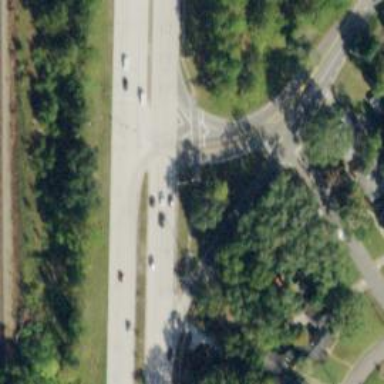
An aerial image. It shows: Trunk link highway.